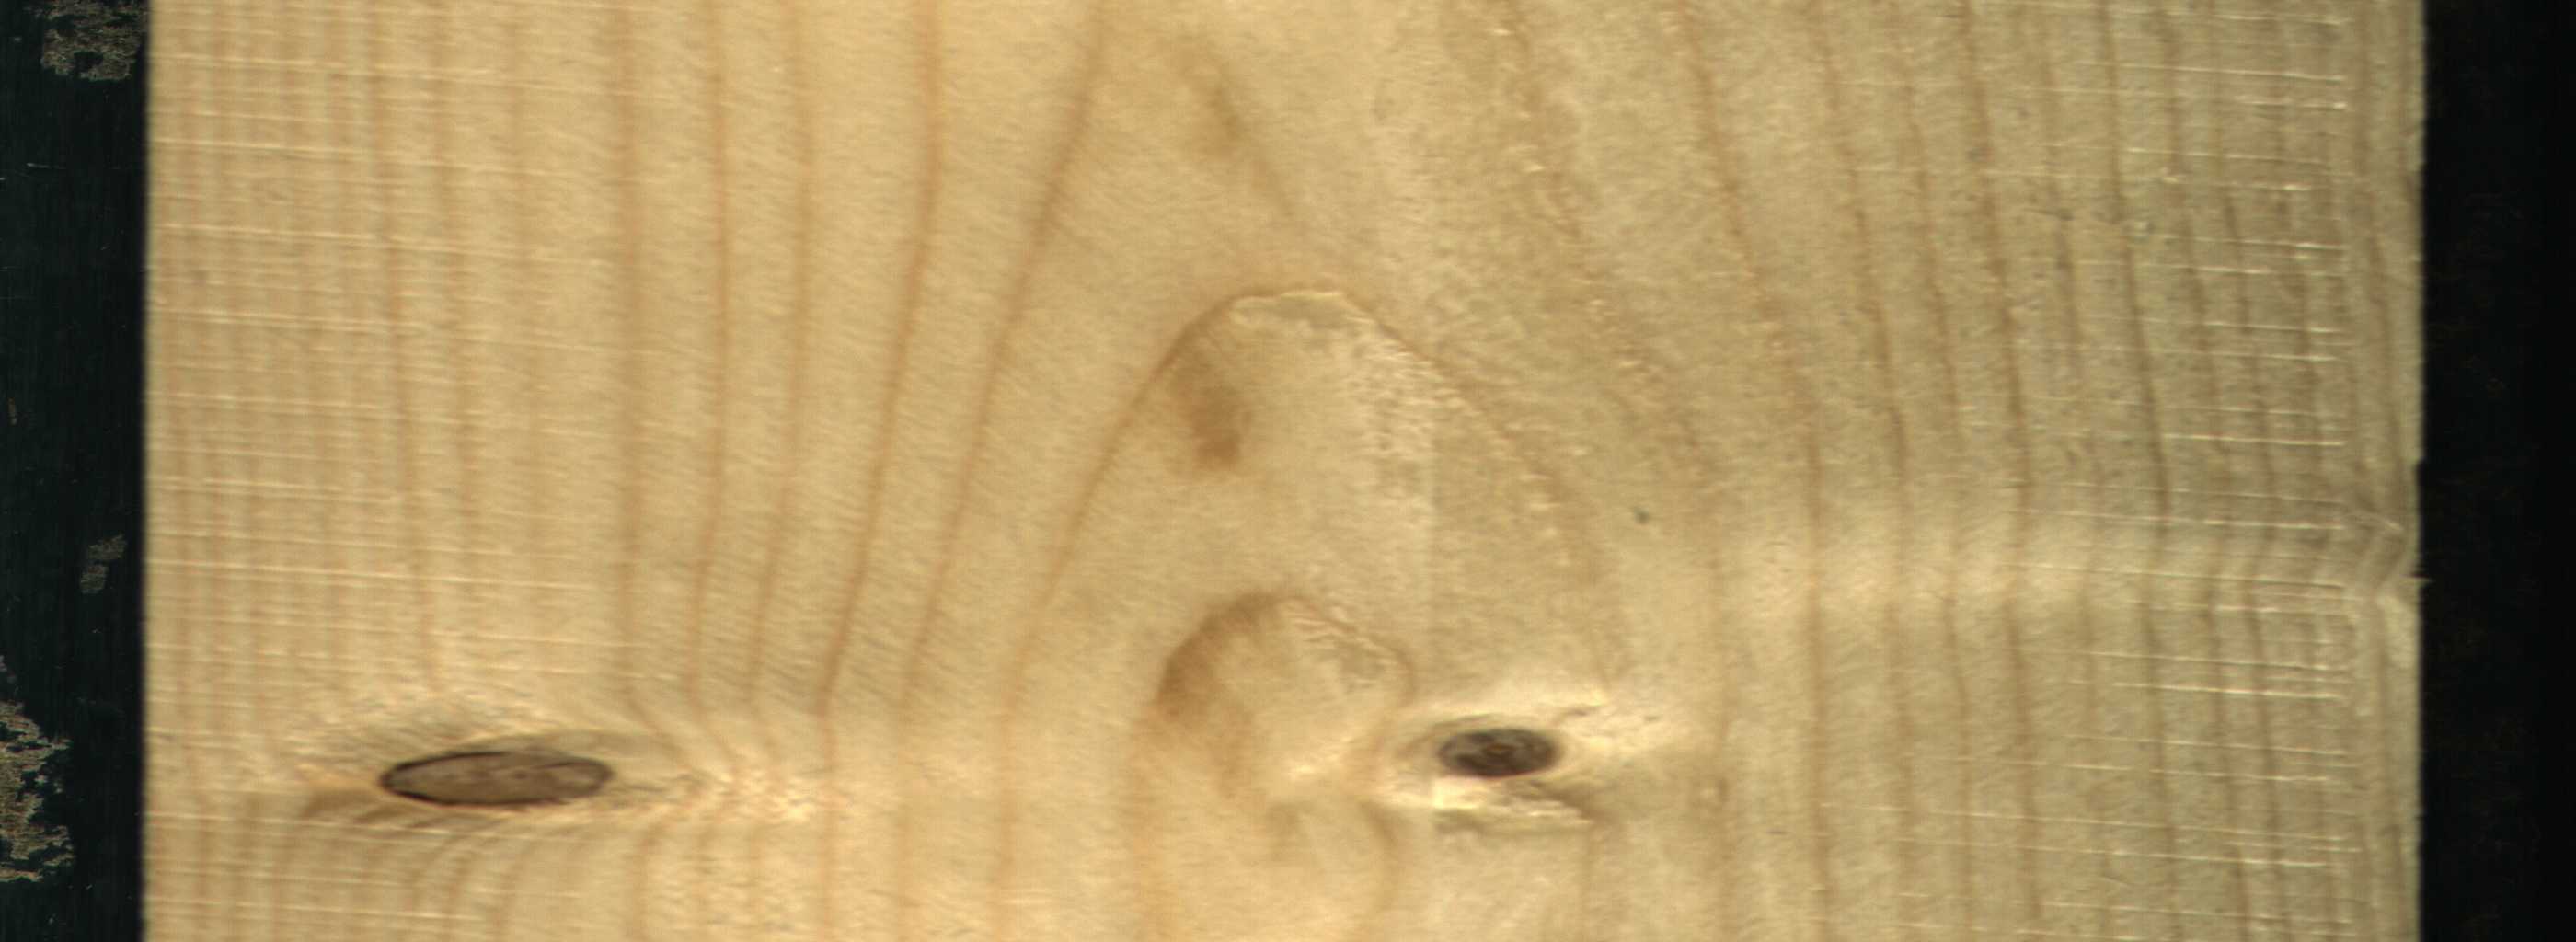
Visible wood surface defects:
Dead_Knot
Live_Knot
Live_Knot